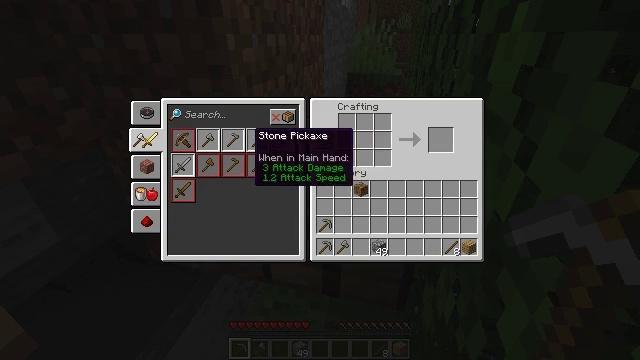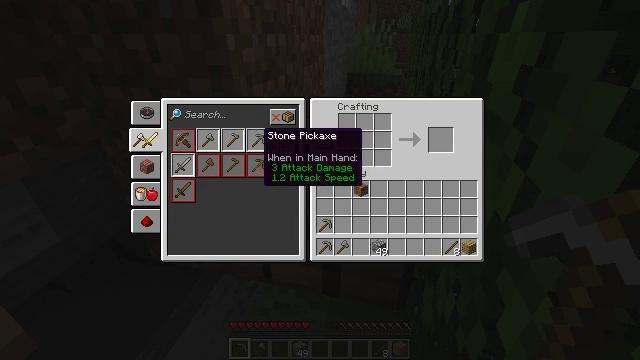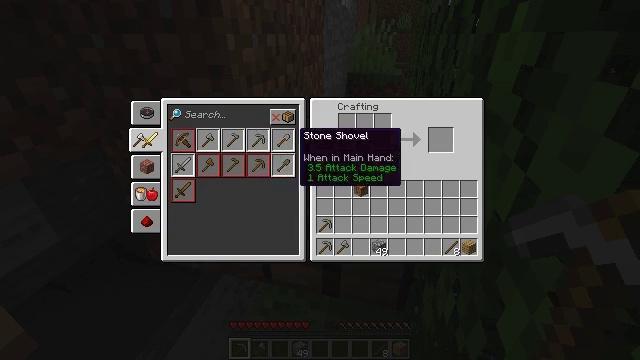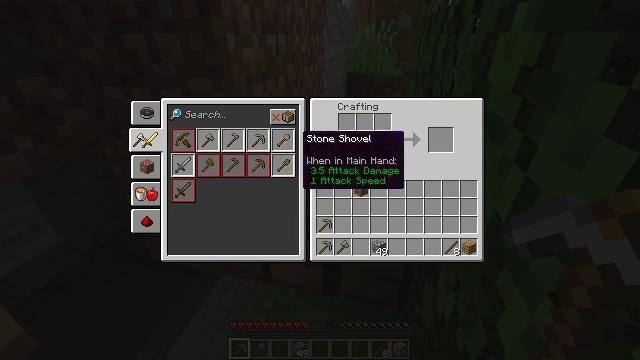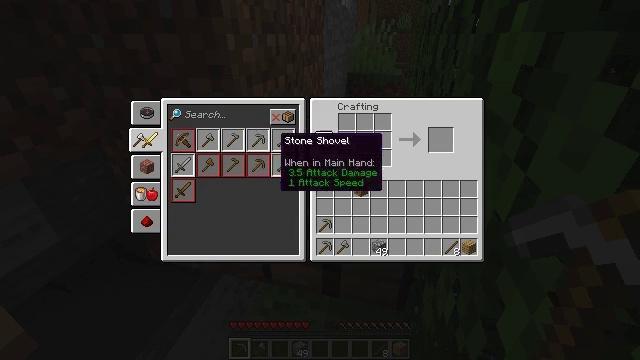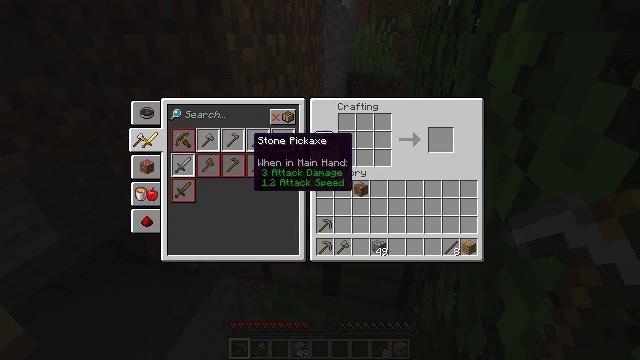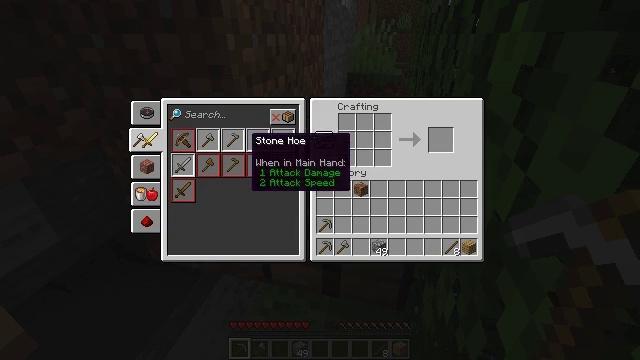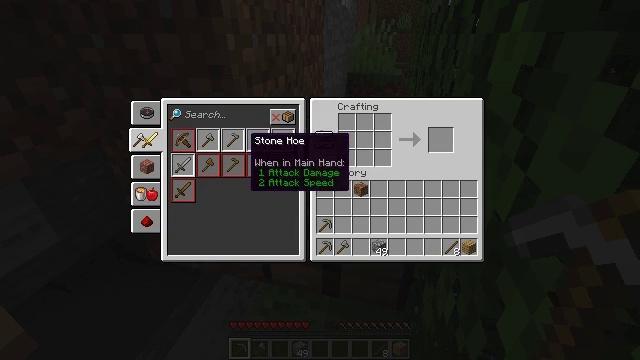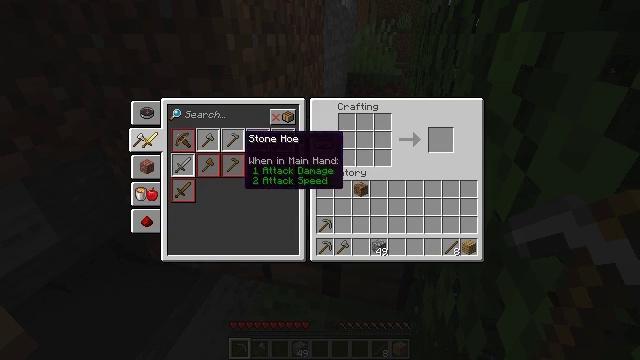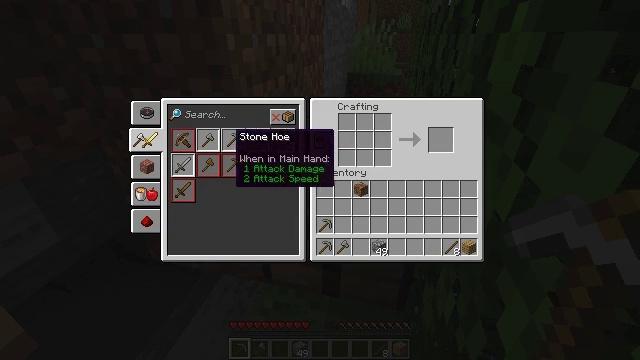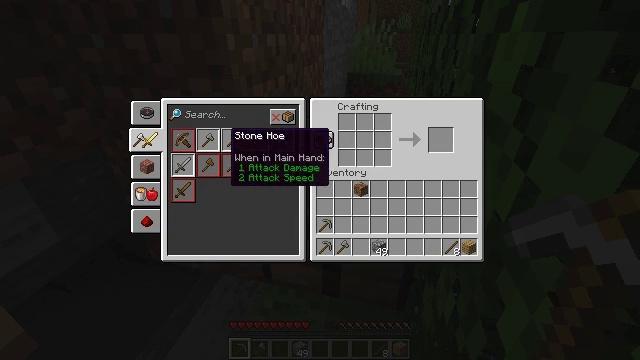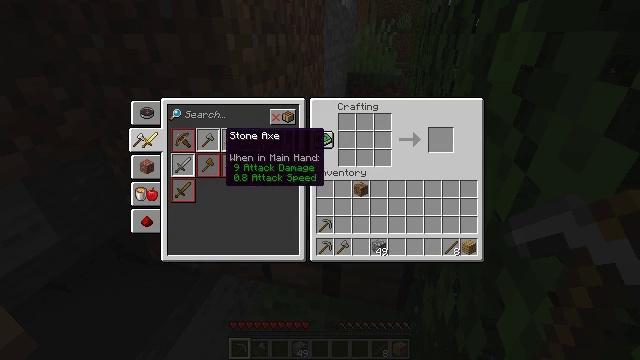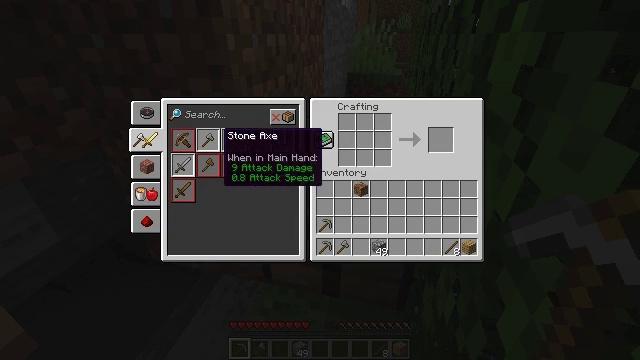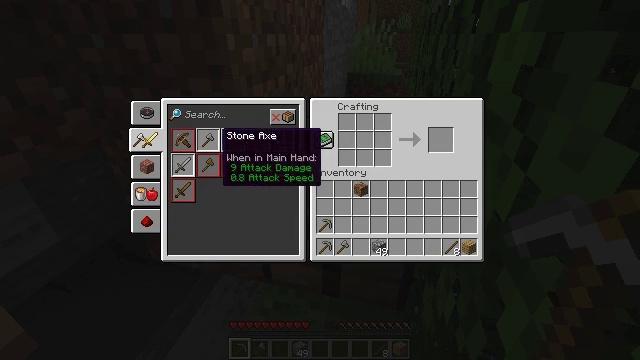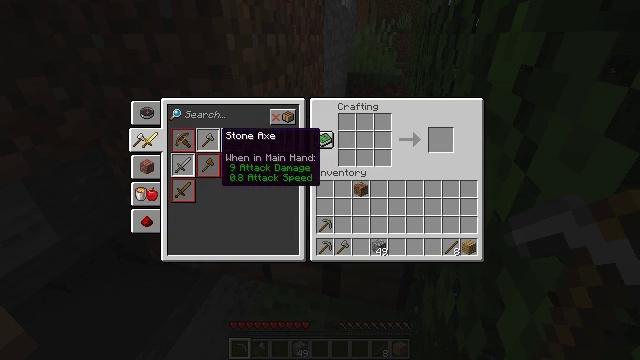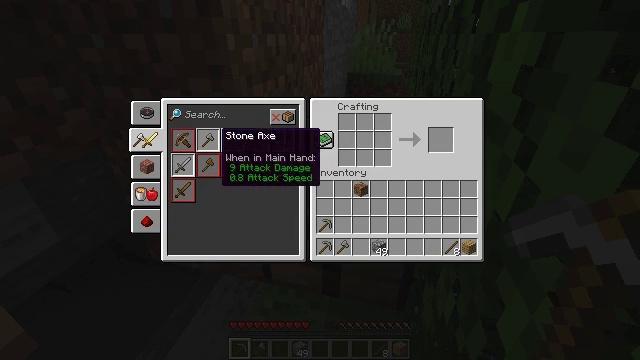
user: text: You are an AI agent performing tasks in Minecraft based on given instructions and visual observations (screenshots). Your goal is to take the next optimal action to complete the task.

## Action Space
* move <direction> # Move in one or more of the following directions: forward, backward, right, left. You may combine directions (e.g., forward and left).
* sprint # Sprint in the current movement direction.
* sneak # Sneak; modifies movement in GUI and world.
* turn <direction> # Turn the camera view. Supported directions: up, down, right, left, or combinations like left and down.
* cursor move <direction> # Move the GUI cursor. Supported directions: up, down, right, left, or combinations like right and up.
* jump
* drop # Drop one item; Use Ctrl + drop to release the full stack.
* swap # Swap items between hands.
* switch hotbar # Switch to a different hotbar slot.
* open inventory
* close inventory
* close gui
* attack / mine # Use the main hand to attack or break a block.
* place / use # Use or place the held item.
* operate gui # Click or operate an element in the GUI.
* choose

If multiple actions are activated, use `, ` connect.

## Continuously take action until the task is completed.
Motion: motion action
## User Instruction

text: Craft a stone axe with sticks and cobblestones.
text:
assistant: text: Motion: cursor move right
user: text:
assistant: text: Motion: cursor move right
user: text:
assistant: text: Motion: no_op
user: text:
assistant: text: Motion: cursor move left
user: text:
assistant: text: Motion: cursor move left
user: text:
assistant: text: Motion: no_op
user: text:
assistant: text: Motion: no_op
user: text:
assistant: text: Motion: no_op
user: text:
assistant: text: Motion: cursor move left
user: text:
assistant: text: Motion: no_op
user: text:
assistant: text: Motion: no_op
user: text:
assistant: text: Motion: no_op
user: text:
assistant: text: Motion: no_op
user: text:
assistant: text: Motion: operate gui
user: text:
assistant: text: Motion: operate gui
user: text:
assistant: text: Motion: operate gui
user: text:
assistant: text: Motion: cursor move right
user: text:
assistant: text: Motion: cursor move right
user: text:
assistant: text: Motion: cursor move right
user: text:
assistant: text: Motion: cursor move right
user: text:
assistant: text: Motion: no_op
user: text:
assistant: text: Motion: no_op
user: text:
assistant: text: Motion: no_op
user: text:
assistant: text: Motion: no_op
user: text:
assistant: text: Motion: no_op
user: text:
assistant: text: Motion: no_op
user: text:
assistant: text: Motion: no_op
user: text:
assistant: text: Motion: no_op
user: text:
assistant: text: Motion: no_op
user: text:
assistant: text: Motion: no_op